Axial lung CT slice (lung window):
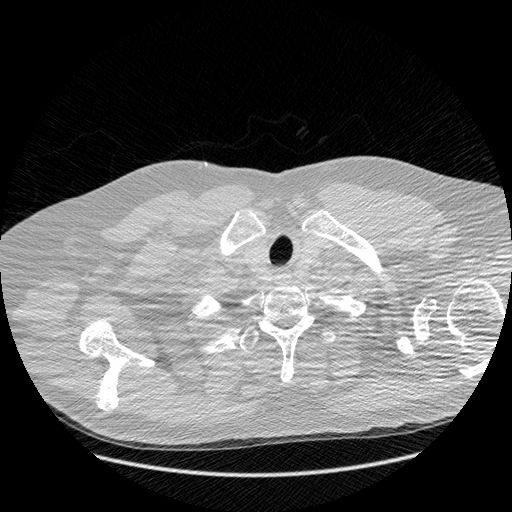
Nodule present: no